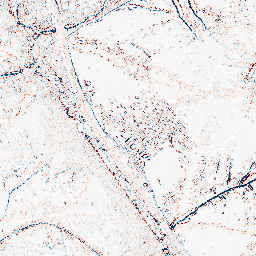
Category: edge_preserving
Decomposition family: median
Decomposition parameters: size: 3
Upsampling method: quadratic
Upsampling parameters: scale: 2
Upsampling scale: 2